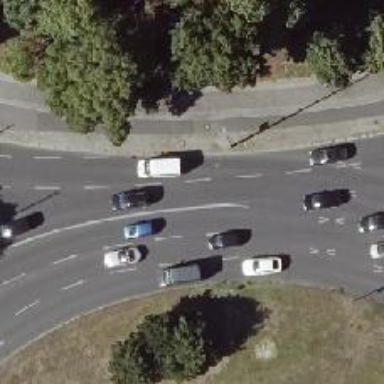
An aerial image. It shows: Secondary road with asphalt surface. The road intersects at circular junction.